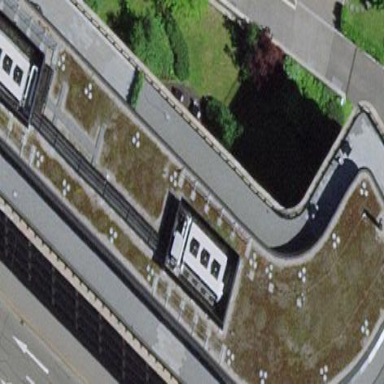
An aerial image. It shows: Office building.